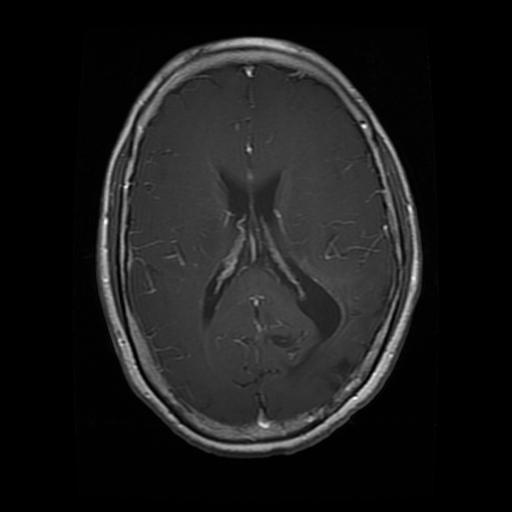
Label: glioma